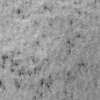
Label: not_dusty